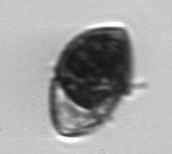
Label: Gyrodinium